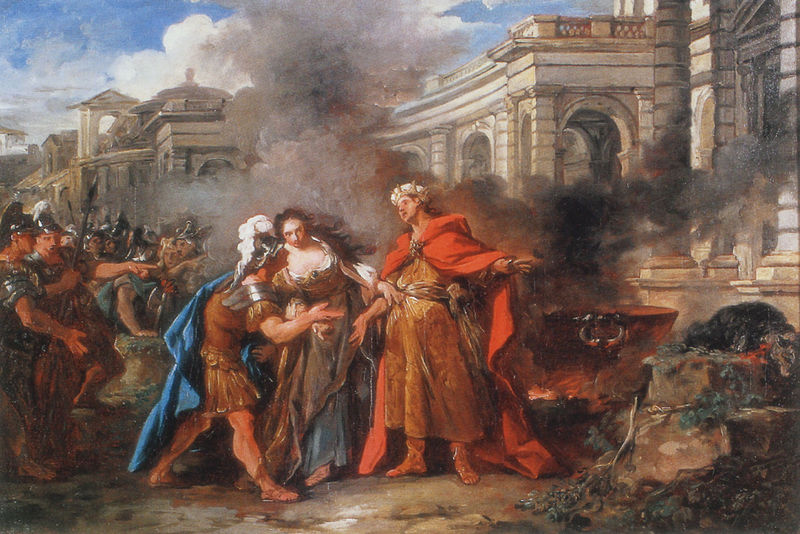
Titel: Die Verjüngung Esons durch Medea
Künstler: Jean - Francois de Troy
Institution: Privatsammlung
Schlagwörter: blau, feder, feuer, gemälde, himmel, mann, umhang, weiß, menschen, braun, fenster, frau, männer, schwarz, gebäude, rot, wolke, architektur, barock, schale, silber, stein, busch, qualm, rauch, paar, renaissance, italien, platz, brand, krieg, lanze, soldaten, glänzend, sandalen, gefäß, glut, ruß, uniform, soldat, helm, stiefel, ritter, rüstung, altar, rom, gemäuer, römer, helme, krieger, lanzen, tempel, märtyrer, opfer, speer, turban, kessel, bauwerke, himmer, plünderung, kupferkessel, rämer, zschlacht, kupfertkesses, gebäuide